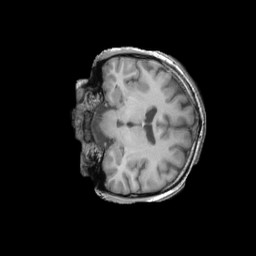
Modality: T1w
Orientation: coronal
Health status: ill
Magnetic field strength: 3 T